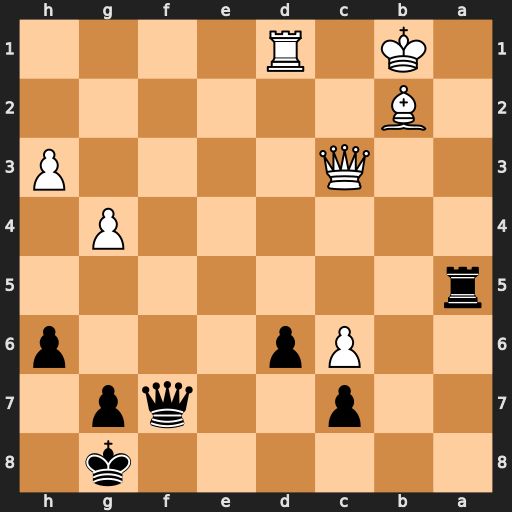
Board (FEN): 6k1/2p2qp1/2Pp3p/r7/6P1/2Q4P/1B6/1K1R4
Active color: b
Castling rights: -
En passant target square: -
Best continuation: Qa2+ Kc1 Rc5 Qxc5 dxc5